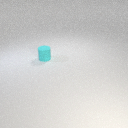
small cyan rubber cylinder